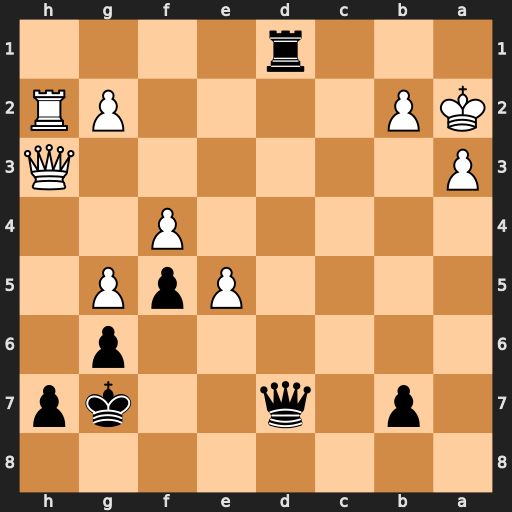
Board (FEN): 8/1p1q2kp/6p1/4PpP1/5P2/P6Q/KP4PR/3r4
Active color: b
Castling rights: -
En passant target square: -
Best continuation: Qd5+ Qb3 Ra1+ Kxa1 Qxb3